Question: I have this codes:
'''
epost.From = new MailAddress("test.31@gmail.com");
epost.To.Add(textBoxMail.Text.ToString());
epost.Subject = textBoxSubject.Text.ToString();
epost.Body = "c:\Users\Rasit\AppData\Local\MyText.txt"; //But i have a problem :(
SmtpClient smpt = new SmtpClient();
smpt.Credentials = new System.Net.NetworkCredential("test.31@gmail.com", "mypassword");
smpt.Host = "smtp.gmail.com";
smpt.EnableSsl = true;
smpt.Port = 587;
smpt.Send(epost);
MessageBox.Show("Done!");
'''
Then I Started Debugging and I saw this:

I want file only, I don't want path.
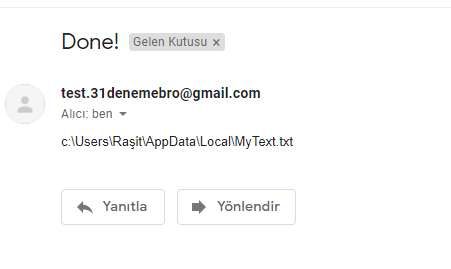
Answer: '''
System.Net.Mail.Attachment attachment;
attachment = new System.Net.Mail.Attachment("c:\Users\Rasit\AppData\Local\MyText.txt");
epost.Attachments.Add(attachment);
'''